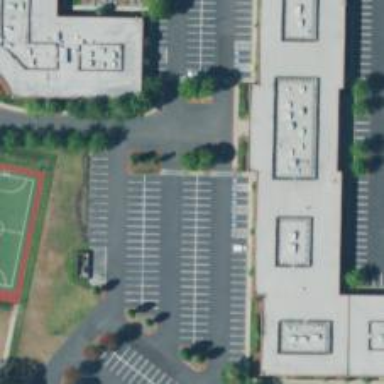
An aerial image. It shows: Parking space.